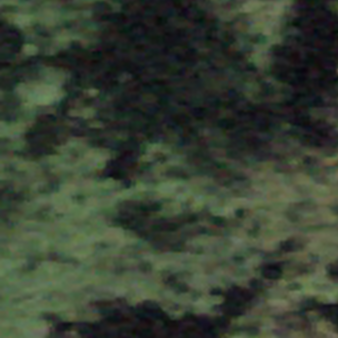
Label: other